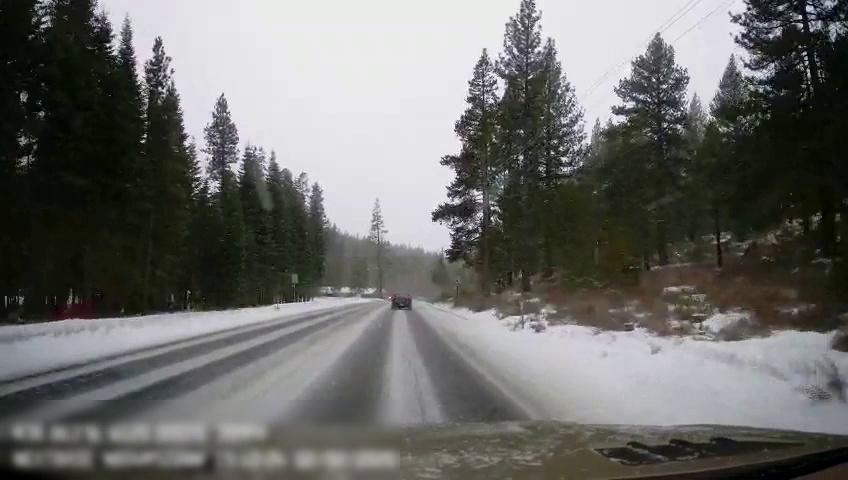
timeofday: Day
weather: Snowy
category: Drivable Space
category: Vehicles | Car